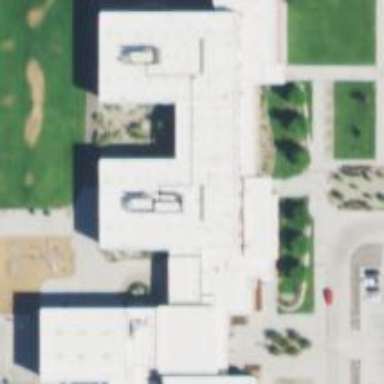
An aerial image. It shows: School.